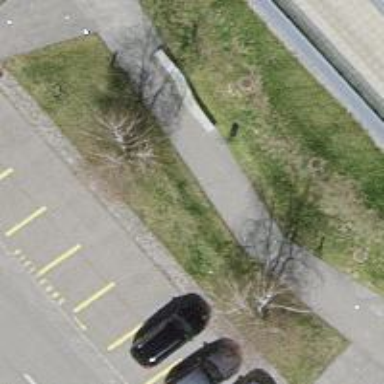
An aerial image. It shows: Asphalt footway.